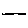
Label: line